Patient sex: F
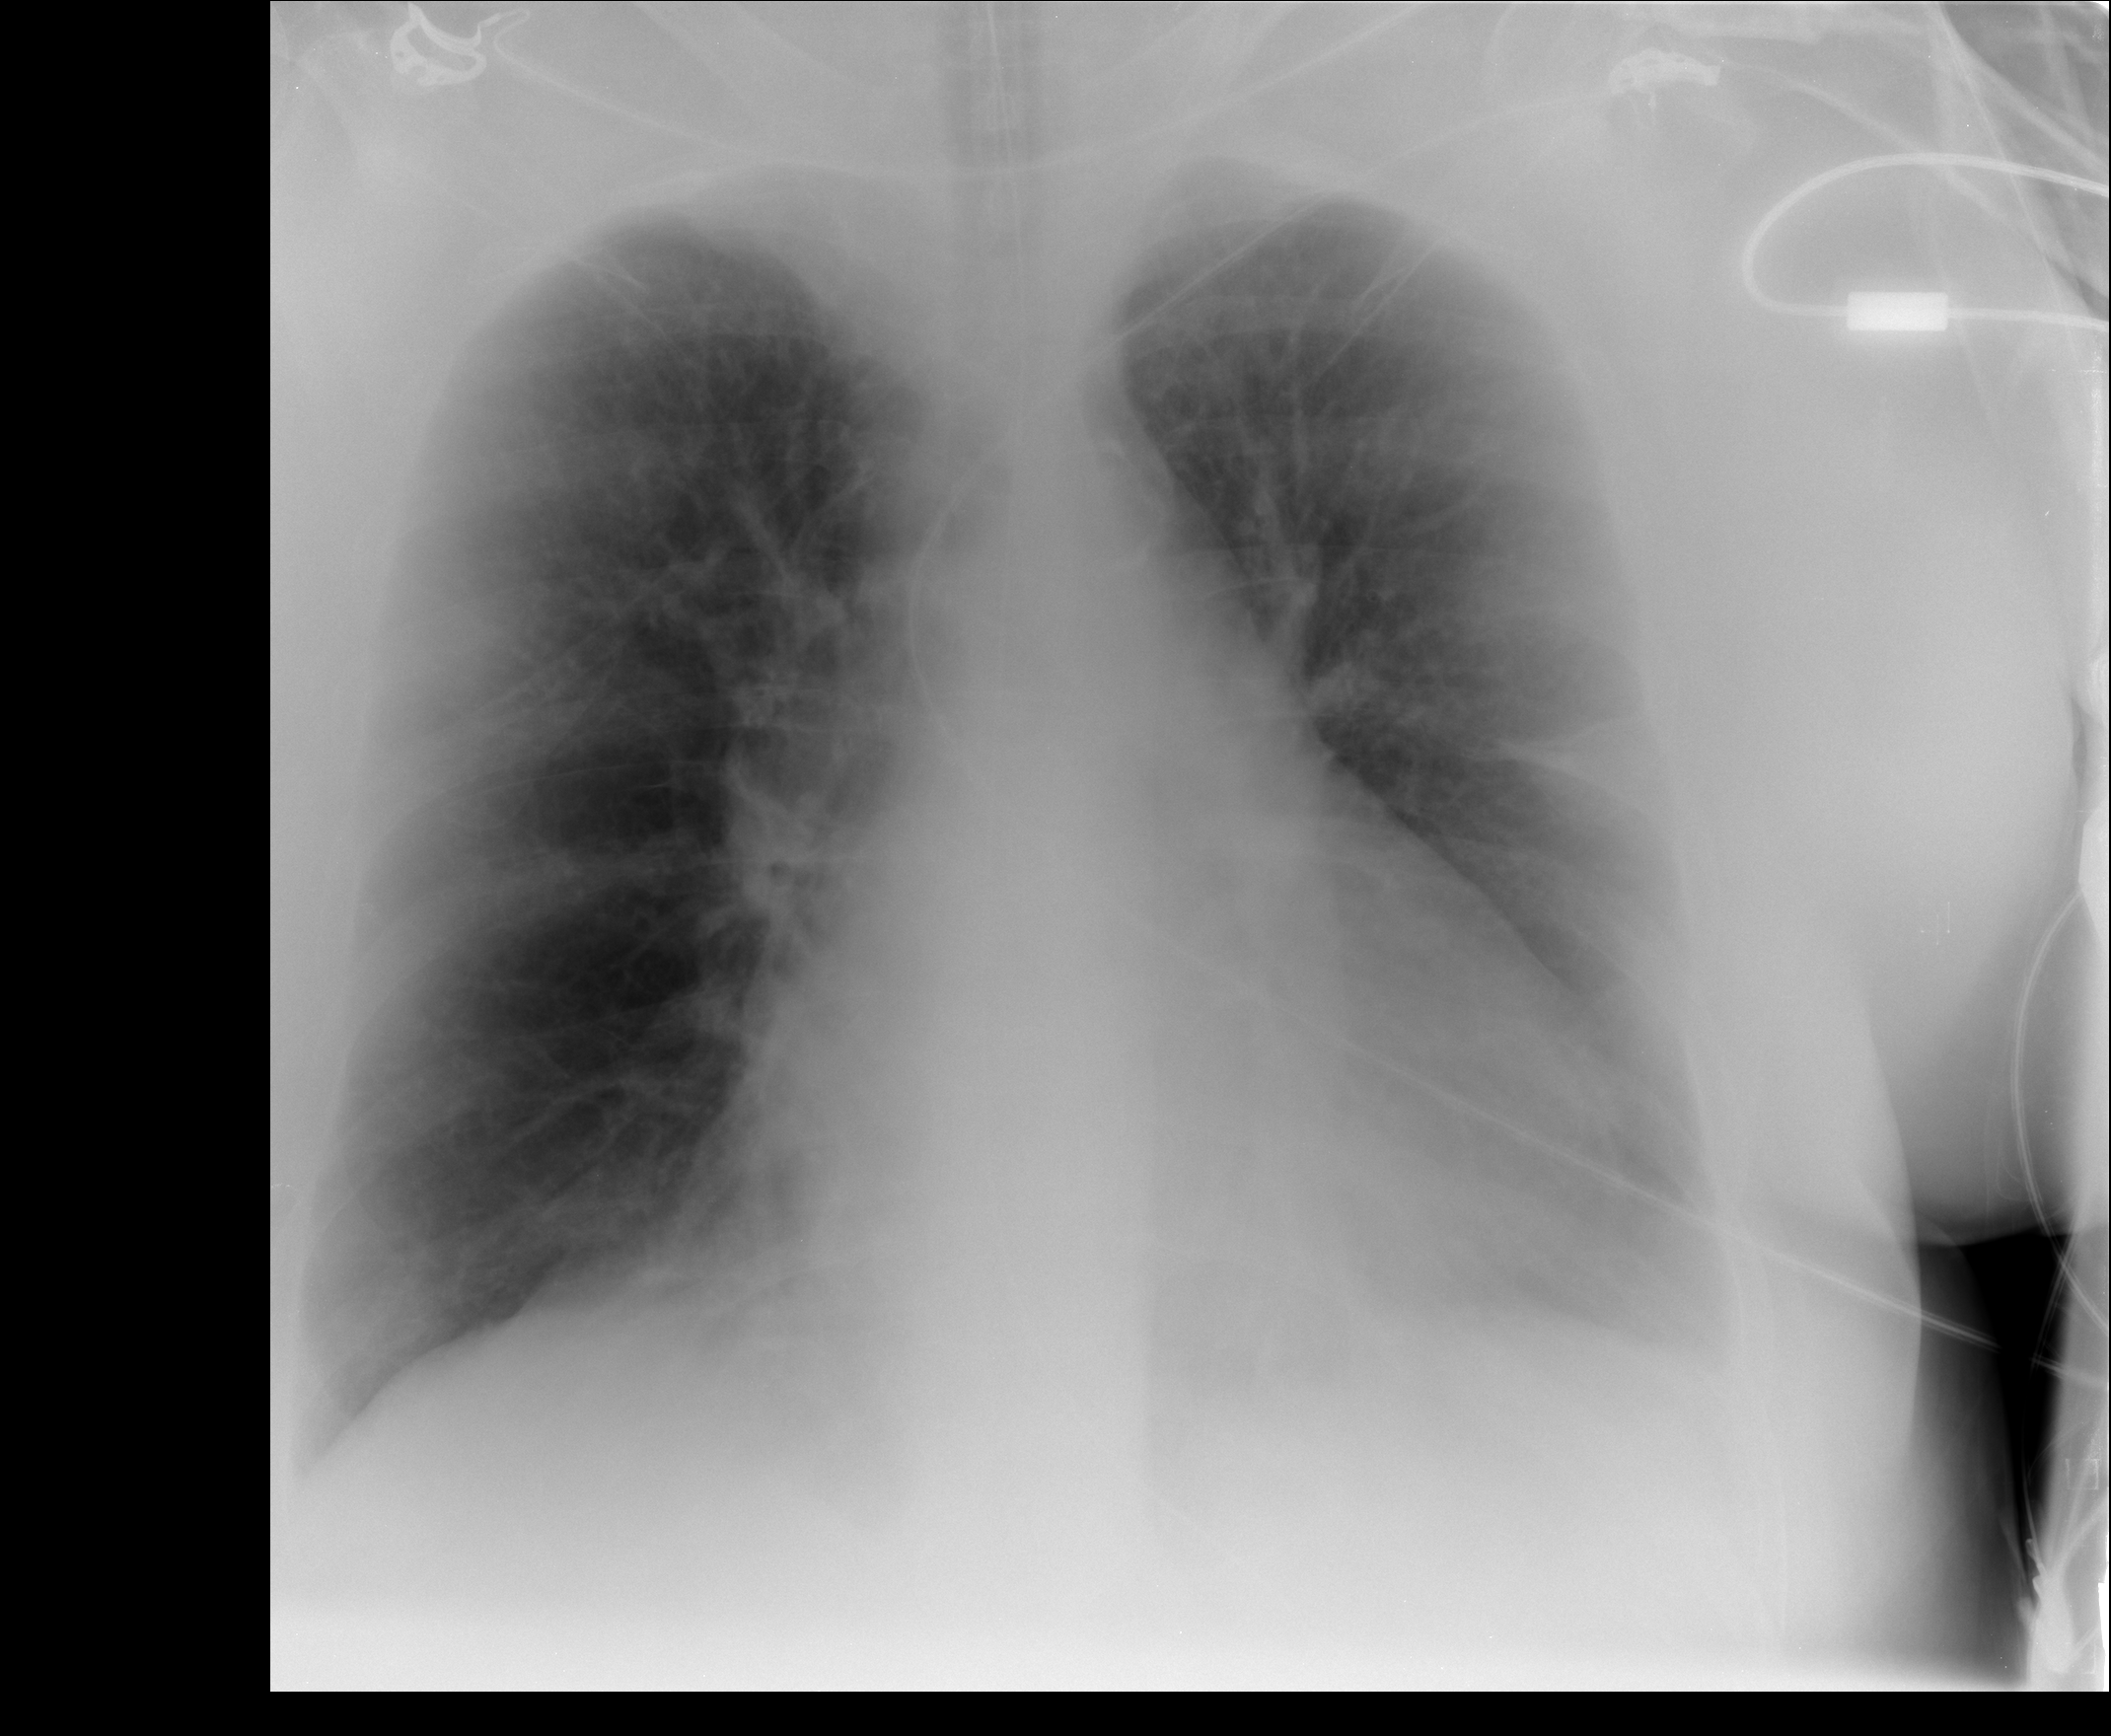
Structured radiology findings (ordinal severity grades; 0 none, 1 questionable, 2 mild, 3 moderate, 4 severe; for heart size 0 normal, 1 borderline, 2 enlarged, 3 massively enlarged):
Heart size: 2
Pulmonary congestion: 1
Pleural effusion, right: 0
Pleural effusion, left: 2
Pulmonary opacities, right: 0
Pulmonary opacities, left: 0
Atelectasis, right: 0
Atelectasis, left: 1